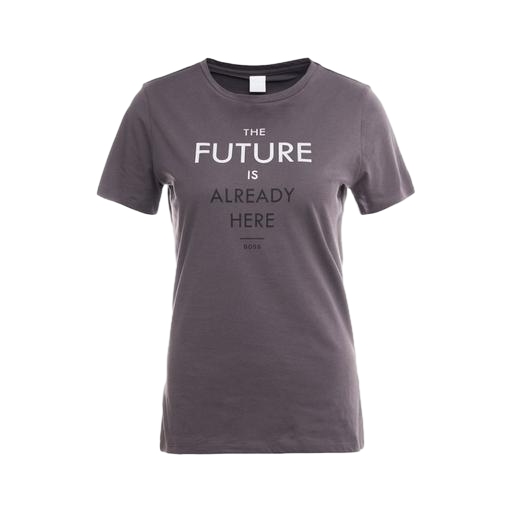
future graphic tee, blue future slogan t-shirt, future tee, white background